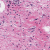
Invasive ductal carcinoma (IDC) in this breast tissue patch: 0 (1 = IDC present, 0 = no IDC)